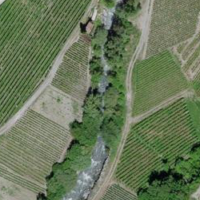
EUNIS habitat code: 40
Species observed at this site:
Cephalanthera damasonium